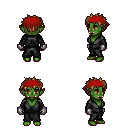
a pixel art fantasy rpg character, female body template, orc, green skin, gray robe, red pants, blonde bedhead hairstyle, red bandana, metal gloves, four views (front, back, left, right), 2x2 character sprite sheet, small pixel art, hard edges, no anti-aliasing